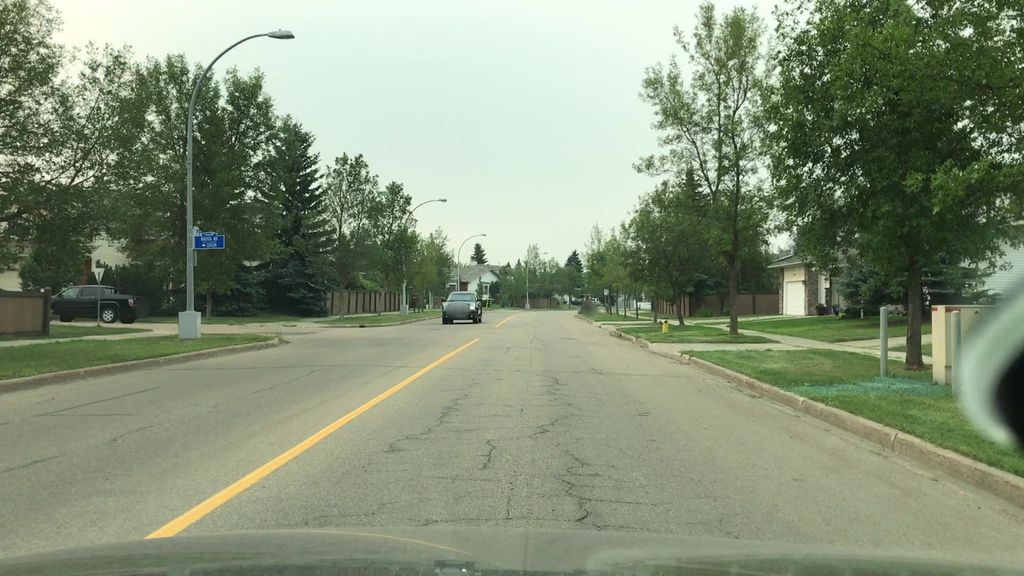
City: edmonton